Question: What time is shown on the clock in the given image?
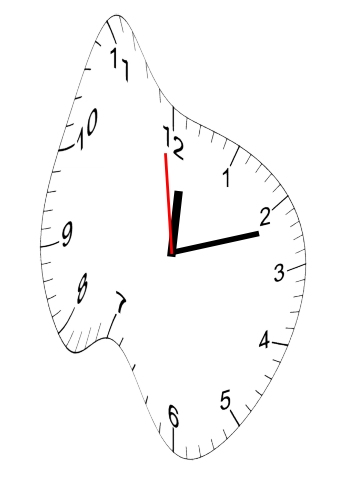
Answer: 12:11:59